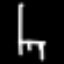
Label: chair